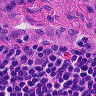
Metastatic tissue present: no